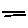
Label: line